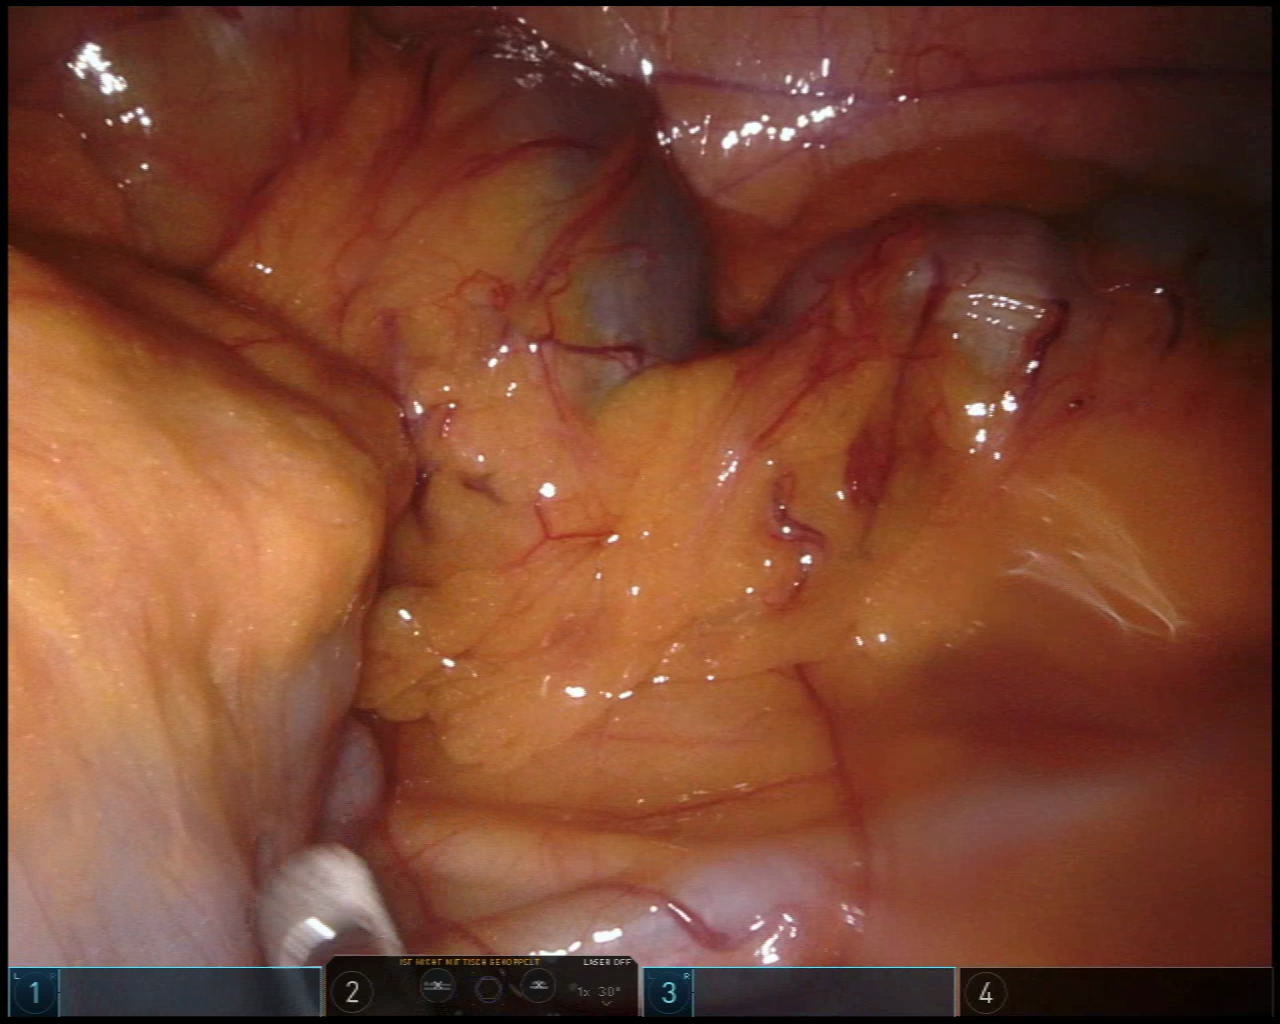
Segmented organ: colon
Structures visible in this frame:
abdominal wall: yes
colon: yes
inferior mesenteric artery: no
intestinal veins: no
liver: no
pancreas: no
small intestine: yes
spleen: no
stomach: no
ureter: yes
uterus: no
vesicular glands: no